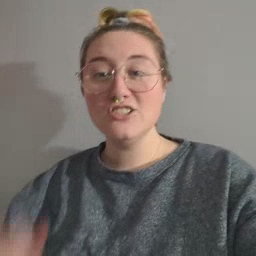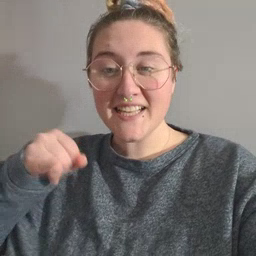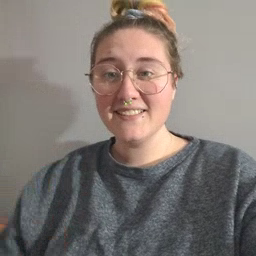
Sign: jeans